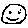
Label: smiley face